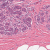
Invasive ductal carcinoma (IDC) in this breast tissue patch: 0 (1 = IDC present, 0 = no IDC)